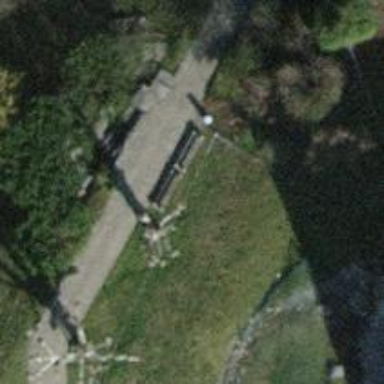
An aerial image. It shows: Bench.